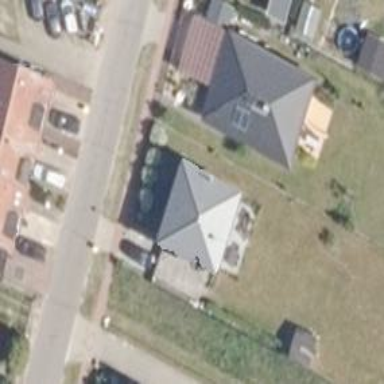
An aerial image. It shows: Simple and straightforward house.